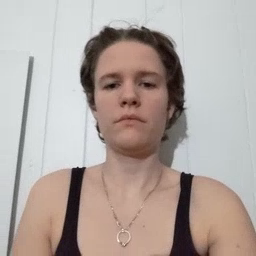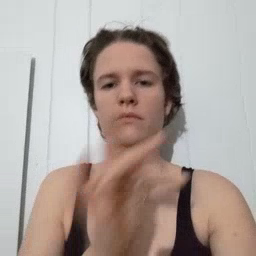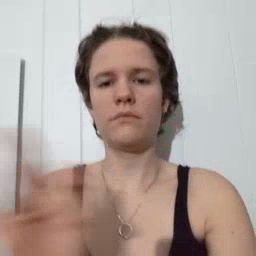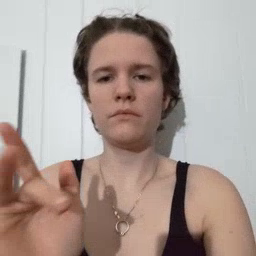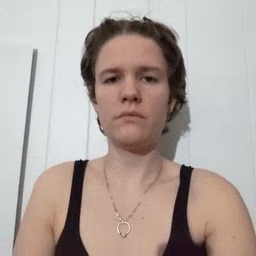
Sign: empty